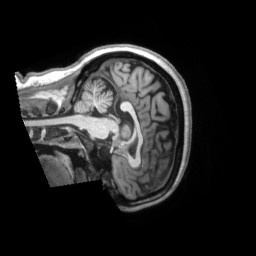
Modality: T1w
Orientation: sagittal
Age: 43
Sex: female
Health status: ill
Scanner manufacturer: siemens
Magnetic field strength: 3 T
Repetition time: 2.2 s
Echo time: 0.00157 s